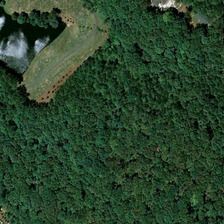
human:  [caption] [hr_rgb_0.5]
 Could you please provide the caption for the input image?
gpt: many green trees are in a forest near a pond .

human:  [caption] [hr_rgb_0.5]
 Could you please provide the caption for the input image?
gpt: many green trees are in a forest near a pond .

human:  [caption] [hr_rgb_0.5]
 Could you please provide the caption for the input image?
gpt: many green trees are in a forest near a pond .

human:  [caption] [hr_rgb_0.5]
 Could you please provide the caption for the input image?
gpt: many green trees are in a forest near a pond .

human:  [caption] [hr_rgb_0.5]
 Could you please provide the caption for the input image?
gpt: many green trees are in a forest near a pond .